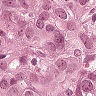
Metastatic tissue present: yes